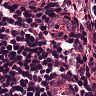
Metastatic tissue present: no